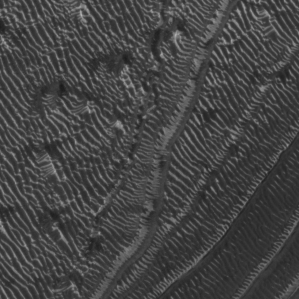
Label: frost